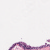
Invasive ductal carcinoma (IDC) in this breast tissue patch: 0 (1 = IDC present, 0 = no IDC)